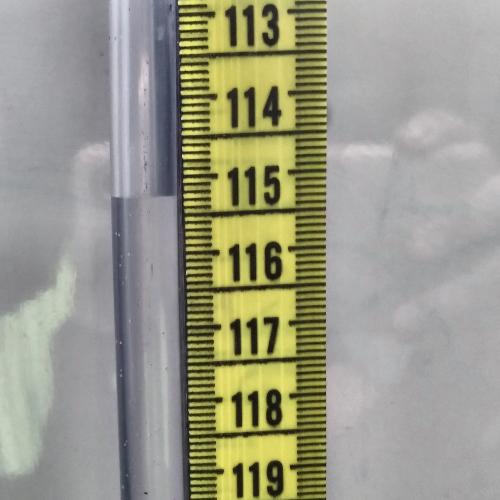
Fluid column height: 115.3 cm